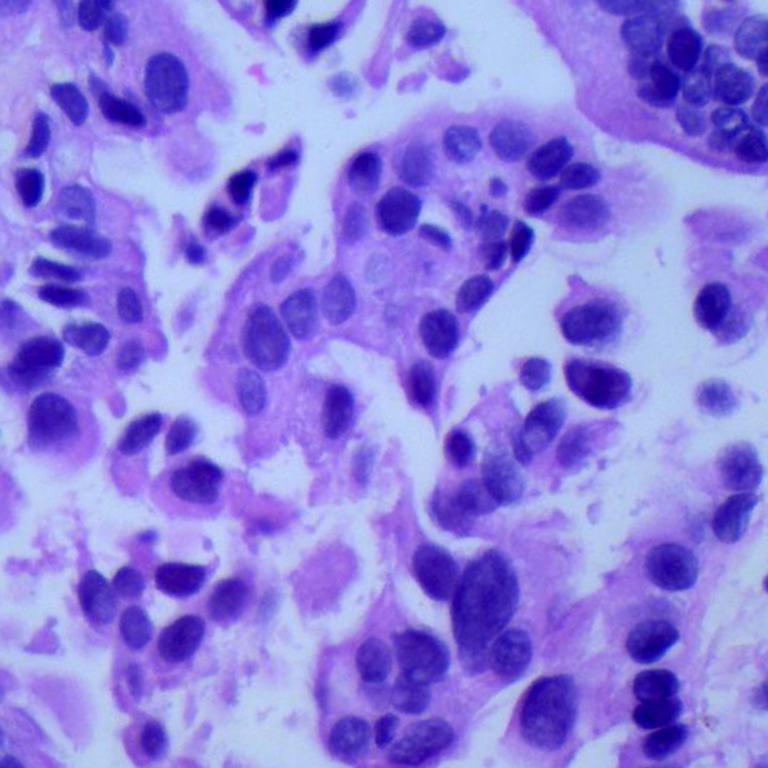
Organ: lung
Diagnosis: adenocarcinomas